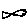
Label: fish